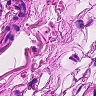
Metastatic tissue present: no